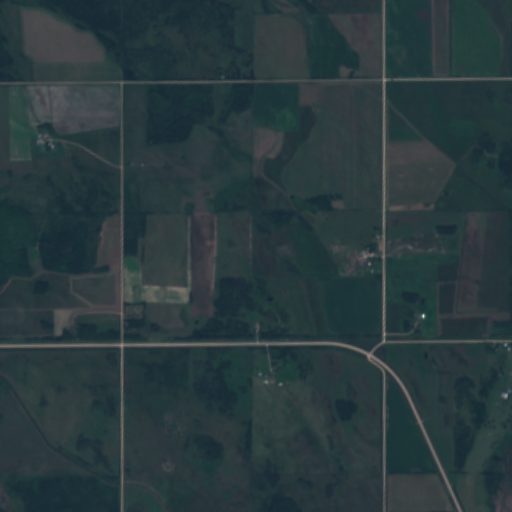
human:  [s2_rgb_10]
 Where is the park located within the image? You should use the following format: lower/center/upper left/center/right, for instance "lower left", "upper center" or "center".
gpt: The park is located in the center left of the image.
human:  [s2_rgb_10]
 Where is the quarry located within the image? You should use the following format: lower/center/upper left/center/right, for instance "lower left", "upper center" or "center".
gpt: The quarry is located in the center right of the image.
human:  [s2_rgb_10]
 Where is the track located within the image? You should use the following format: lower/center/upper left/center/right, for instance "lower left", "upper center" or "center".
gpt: There is no track in the image.